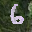
Label: 6